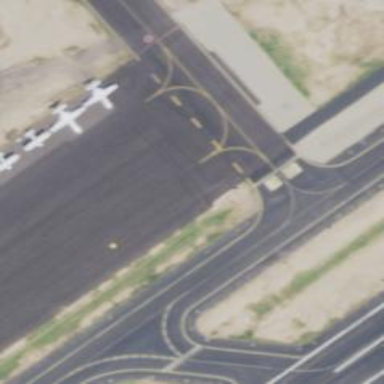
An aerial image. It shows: Image of taxiway at airport.